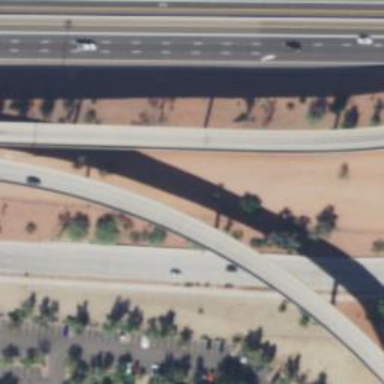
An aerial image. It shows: Bridge on motorway link.